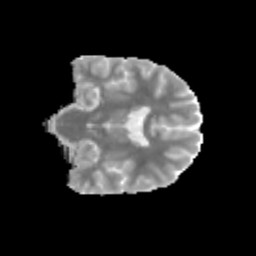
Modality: MD
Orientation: coronal
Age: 13
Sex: male
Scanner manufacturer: siemens
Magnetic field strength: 3 T
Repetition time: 3.8 s
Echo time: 0.07 s